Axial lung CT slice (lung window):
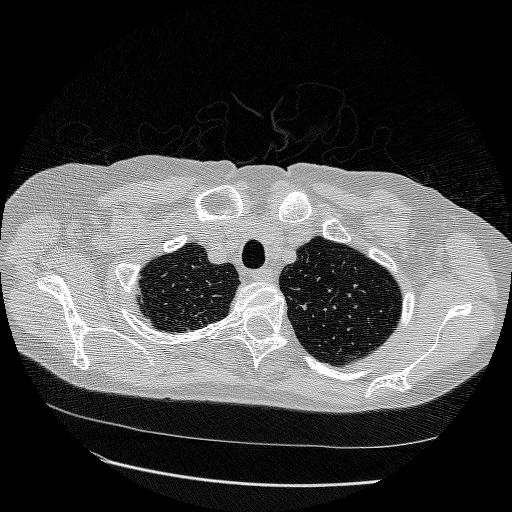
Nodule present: no